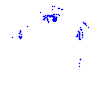
Particle: proton